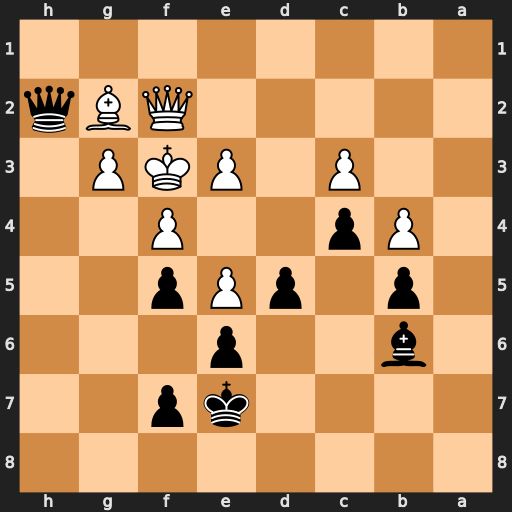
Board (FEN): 8/4kp2/1b2p3/1p1pPp2/1Pp2P2/2P1PKP1/5QBq/8
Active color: b
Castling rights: -
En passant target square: -
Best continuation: Qh5+ g4 Qxg4#